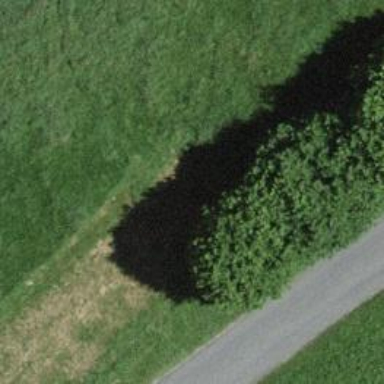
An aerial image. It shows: Hedge barrier.